Question: I have drag and drop function with jquery. Dragging and dropping div inside this div tag there is few one image and two label how i can text in dropped div with label class?
Div:
'''
<div id="list_item" class="dragable">
<asp:Image ID="Image1" Height="50" Width="50" ImageUrl='<%# Eval("ProfilePicture")%>'
runat="server" />
<label id="list_item_username" class="friend_user_name">
<%# Eval("FriendUserName")%>
</label>
<label id="list_item_ranknumber">
<%# Eval("RankNumber")%></label>
<label id="list_item_rankname">
<%# Eval("RankName")%></label>
</div>
'''
this my jquery:
'''
$("#clan_drop").droppable({
accept: ".dragable",
drop: function (ev, ui) {
UserCount++;
if (UserCount > 10) {
alert("You cannot add more users. Maximum quantity of gamers in one clan is 10");
} else {
$("#drag_here_container").css("display", "none");
var droppedItem = $(ui.draggable).clone();
$(this).append(droppedItem);
var user = $(this).find('.friend_user_name').text();
if ($.inArray(user, UsersList) > -1) {
$('.dragable:last').remove();
} else {
UsersList.push(user);
SendUserToC(user);
}
}
}
});
'''
this is what fire bug shows on var user:

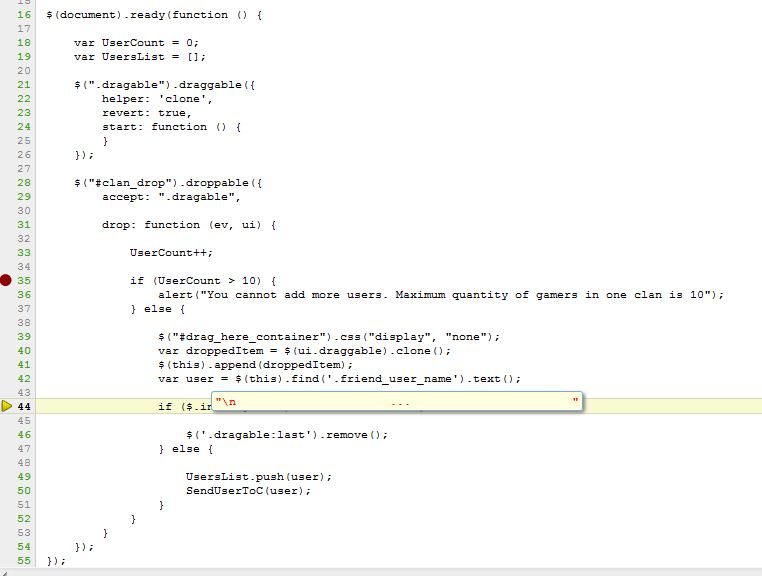
Answer: 'text()' method will get all the space and new line characters within the dom element. If you don't want it then you can use jQuery's 'trim' method.
'''
var user = $.trim($(this).find('.friend_user_name').text());
'''